Question: I'm using a HTML 'map', and I'd need to use pseudo-elements on its 'area' to display badges, and to position them relatively.
Edit : I can't because I'm going to deal with lots of area in a HTML I can't predict, as my code is injected of top of an existing HTML.
Here's a screen of my attempt, and what I'd like to do :

<URL>
tl;dr : Can I achieve this (by preference, in CSS only)?
---
## What I tried
Problem, I've seen that 'area' element is & needs to be set at 'display:none' to work, preventing my pseudo-element to show.
So, I made it a block, it still have its position on the map (good) and my pseudo element appears, but not relative to the actual coordinates of the area...
Using this CSS :
'''
area{
display:block;
position:relative;
}
area::after{
display:block;
content:"10";
position:absolute;
left:0px;
top:0px;
text-align:center;
color:white;
width:20px;
height:20px;
background-color:red;
border-radius:20px;
border:1px solid red;
}
'''
I tried fiddling with margins, different positioning, different display, I didn't find the good combinaison yet.
I thought of retrieving 'coords' of the area to position the pseudo-elements using CSS3's 'attr()', but I can't split the values of it afterward.
I've read <URL> jQuery plugins, but it doesn't feed my needs, and I can't find any clue on the web.
Does someone have an hint? I feel I'm close to it, but I'm running out of ideas.
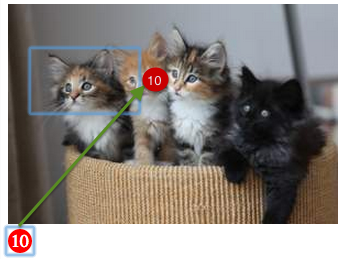
Answer: I thought 2 idea.
One: <URL>
'''
area{
display:block;
position: absolute;
top: 40px;
left: 20px;
width: 100px;
height: 60px;
}
'''
Two: <URL>
HTML
'''
<area
Shape="rect"
coords="20,40,120,100"
style="top: 40px; left: 20px; width: 100px; height: 60px;"
alt="Kitten 1"
href="#"></area>
'''
CSS
'''
area{
display:block;
position: absolute;
}
'''